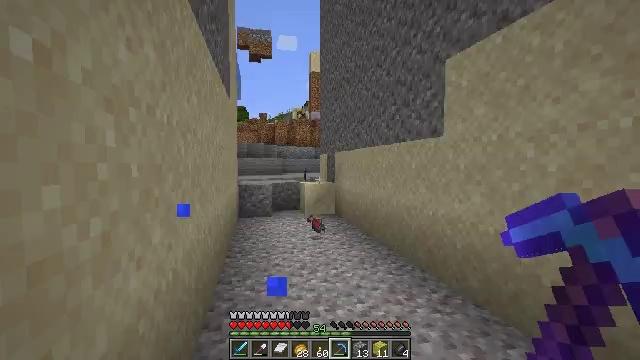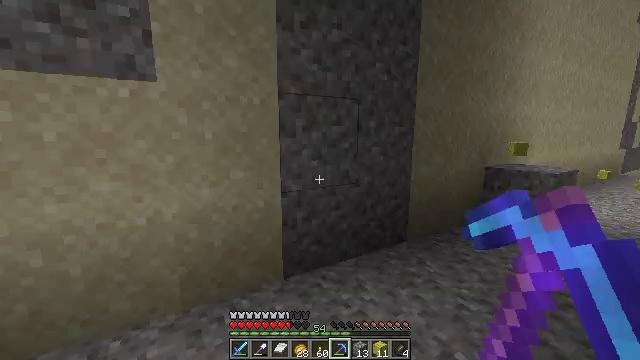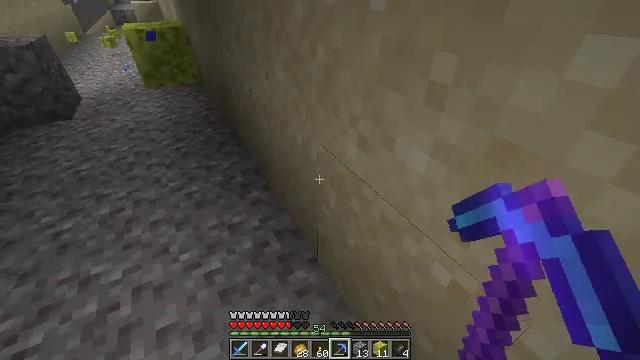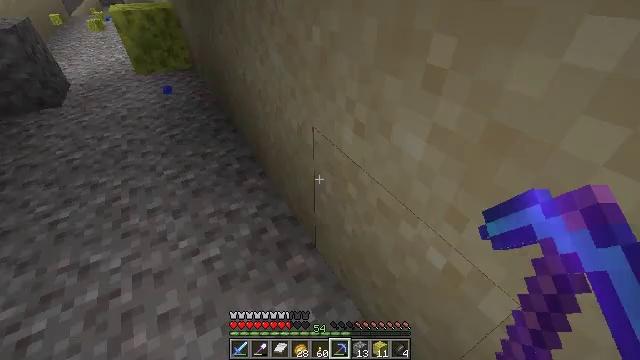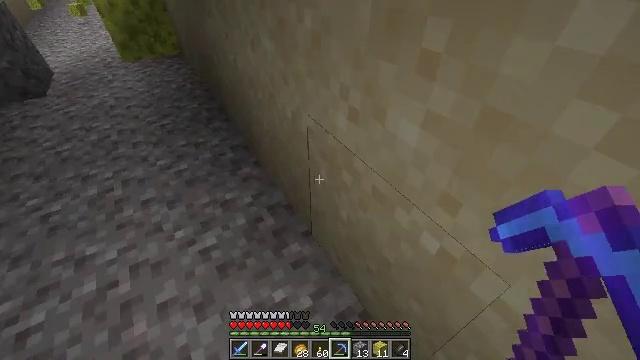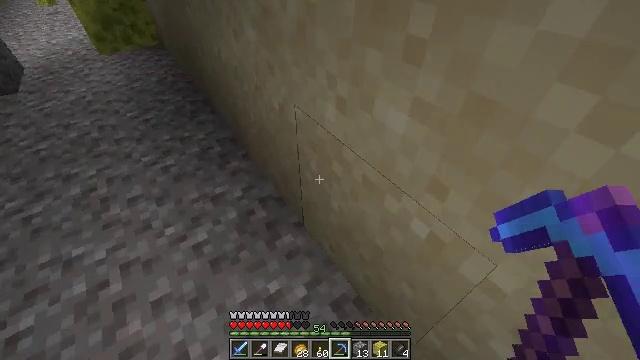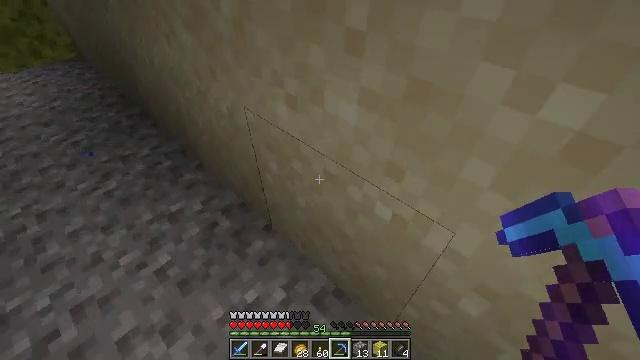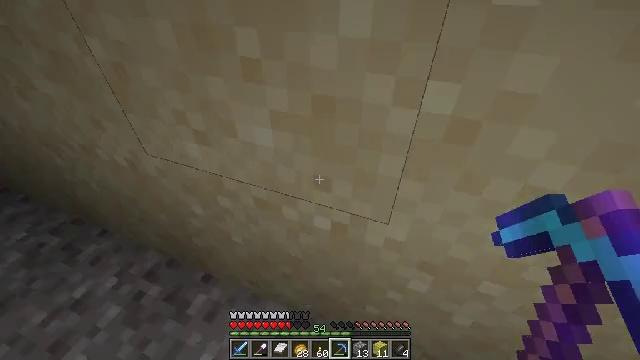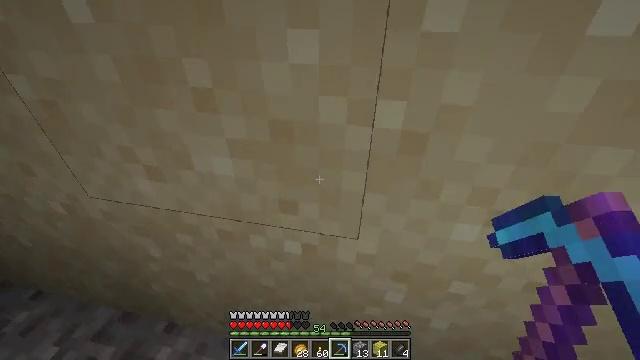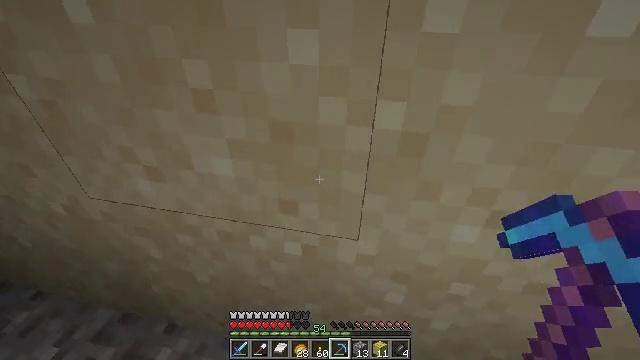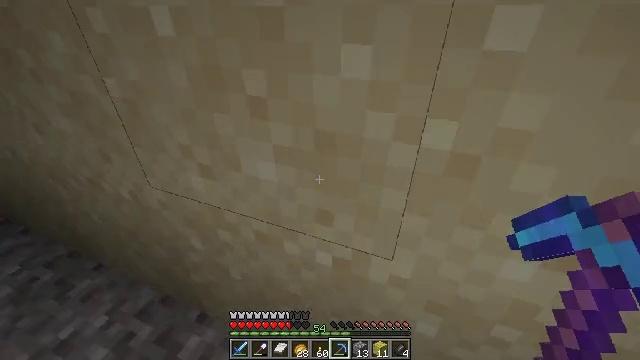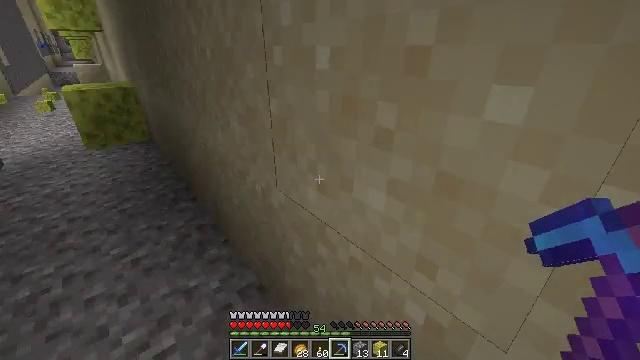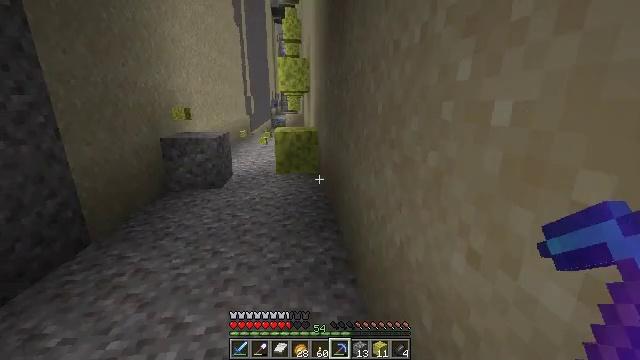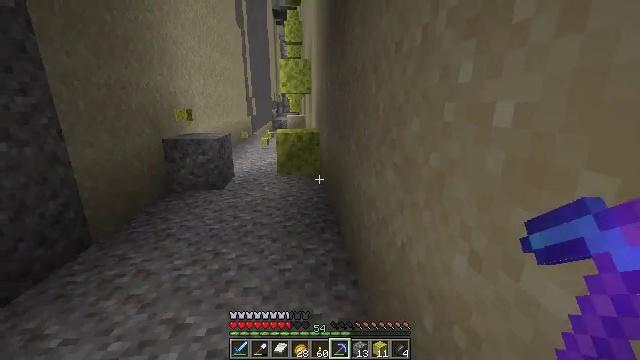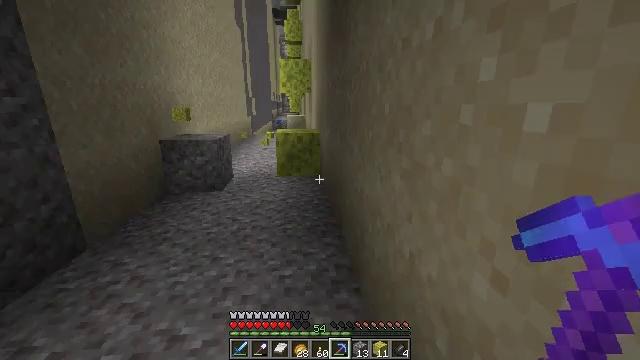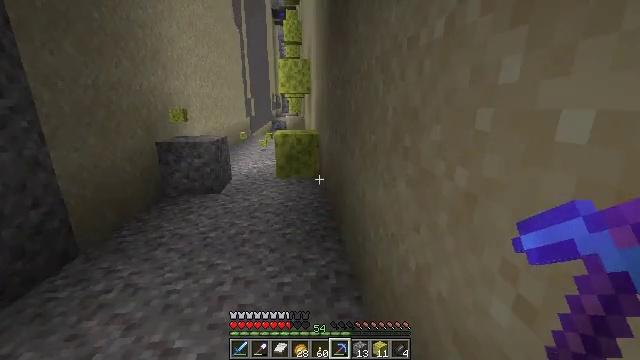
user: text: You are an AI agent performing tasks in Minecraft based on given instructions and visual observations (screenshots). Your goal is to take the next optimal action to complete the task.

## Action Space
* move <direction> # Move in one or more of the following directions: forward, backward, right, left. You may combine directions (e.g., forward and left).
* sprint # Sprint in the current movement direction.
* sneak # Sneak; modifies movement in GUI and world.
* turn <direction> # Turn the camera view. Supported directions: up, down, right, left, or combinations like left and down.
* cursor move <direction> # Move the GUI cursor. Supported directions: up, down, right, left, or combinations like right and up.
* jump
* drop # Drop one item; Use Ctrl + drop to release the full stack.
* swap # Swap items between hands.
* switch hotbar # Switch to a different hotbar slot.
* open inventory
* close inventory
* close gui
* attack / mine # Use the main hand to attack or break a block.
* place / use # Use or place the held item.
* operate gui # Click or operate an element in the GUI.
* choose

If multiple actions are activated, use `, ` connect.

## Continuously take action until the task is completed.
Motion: motion action
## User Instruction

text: Destroy the wet sponge to pick it up.
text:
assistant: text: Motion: no_op
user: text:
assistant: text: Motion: turn right and down
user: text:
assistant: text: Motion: turn down
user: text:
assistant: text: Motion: turn right and down
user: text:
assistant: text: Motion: turn right and down
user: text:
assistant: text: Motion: turn right
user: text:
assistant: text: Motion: turn right and up
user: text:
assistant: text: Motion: turn right and up
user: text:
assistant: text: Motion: no_op
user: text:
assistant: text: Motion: turn left and up
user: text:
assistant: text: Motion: turn left and up
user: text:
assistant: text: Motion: turn left and up
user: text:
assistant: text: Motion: no_op
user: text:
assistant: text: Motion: move forward
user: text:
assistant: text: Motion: move forward
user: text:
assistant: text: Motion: move forward, turn right
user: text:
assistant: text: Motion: move forward
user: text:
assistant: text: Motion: move forward, turn left and up
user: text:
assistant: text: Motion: move forward, turn left and up
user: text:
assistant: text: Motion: move forward, turn left and up
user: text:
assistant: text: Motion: move forward, turn left and up
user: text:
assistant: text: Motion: move forward, turn up
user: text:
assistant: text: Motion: move forward
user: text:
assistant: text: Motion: move forward
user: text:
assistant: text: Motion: move forward
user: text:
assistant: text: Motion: move forward
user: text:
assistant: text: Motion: move forward, turn right and down
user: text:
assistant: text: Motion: move forward, turn down
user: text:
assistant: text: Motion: move forward, turn down
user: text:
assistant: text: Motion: move forward, turn down, attack / mine